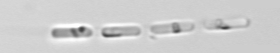
Label: Skeletonema